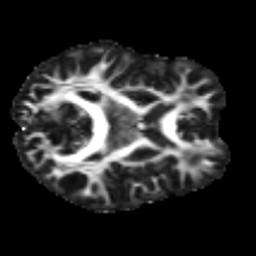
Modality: FA
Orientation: axial
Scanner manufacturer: siemens
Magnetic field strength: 3 T
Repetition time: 3.6 s
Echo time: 0.092 s